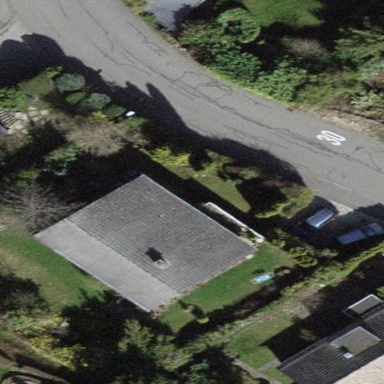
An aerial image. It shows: Residential building with gabled roof oriented along.